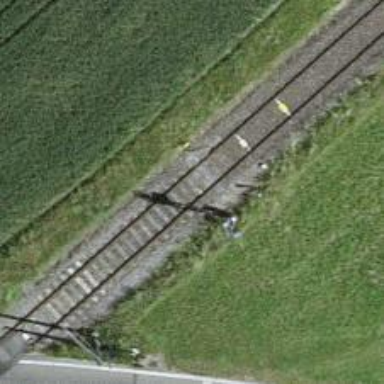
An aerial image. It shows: Railway signal.